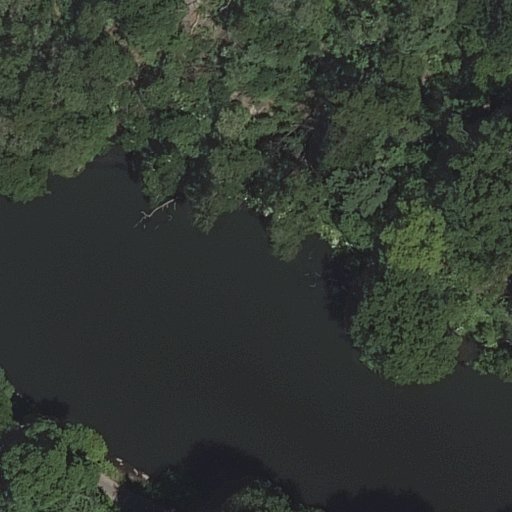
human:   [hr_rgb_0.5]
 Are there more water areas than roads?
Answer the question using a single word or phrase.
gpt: no

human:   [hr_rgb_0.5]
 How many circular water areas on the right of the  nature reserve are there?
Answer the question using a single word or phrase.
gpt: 0

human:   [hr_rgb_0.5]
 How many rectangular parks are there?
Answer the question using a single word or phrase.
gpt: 1

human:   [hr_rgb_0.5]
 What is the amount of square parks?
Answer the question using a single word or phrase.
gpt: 0

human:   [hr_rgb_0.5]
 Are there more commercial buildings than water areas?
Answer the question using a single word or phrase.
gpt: no

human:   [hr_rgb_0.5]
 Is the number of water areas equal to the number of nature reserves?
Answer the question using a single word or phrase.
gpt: yes

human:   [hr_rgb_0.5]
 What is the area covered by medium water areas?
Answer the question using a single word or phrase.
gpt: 0m2

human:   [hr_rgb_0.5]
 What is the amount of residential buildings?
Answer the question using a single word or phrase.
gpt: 0

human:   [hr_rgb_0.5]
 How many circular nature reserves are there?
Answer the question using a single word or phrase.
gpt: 0

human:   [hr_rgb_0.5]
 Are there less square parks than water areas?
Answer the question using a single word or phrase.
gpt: yes

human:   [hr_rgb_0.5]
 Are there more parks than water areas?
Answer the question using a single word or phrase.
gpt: no

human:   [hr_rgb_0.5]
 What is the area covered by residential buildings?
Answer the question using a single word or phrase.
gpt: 0m2

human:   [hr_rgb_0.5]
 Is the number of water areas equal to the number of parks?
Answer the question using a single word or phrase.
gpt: yes

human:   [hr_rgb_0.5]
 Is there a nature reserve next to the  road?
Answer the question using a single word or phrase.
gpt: yes

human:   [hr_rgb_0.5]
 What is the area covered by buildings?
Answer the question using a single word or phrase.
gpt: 0m2

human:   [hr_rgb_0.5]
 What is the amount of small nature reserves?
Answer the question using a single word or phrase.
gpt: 0

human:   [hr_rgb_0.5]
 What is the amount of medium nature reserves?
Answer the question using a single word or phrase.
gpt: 1

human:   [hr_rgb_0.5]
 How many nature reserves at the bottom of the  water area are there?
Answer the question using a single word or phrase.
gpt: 0

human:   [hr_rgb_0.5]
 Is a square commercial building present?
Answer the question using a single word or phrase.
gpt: no

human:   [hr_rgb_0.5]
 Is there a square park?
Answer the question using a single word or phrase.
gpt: no

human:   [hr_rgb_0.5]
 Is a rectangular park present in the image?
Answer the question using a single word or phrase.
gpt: yes

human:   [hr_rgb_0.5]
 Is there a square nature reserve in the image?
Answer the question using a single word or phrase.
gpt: no

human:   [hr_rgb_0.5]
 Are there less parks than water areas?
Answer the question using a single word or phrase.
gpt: no

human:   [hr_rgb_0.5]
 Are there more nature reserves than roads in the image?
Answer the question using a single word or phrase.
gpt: no

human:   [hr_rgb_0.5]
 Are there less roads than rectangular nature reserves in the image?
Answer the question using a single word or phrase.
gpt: no

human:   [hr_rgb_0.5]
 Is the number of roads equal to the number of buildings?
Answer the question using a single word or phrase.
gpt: no

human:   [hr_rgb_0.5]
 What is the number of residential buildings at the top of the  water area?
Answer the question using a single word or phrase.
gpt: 0

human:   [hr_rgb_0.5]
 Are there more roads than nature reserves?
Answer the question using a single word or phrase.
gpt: no

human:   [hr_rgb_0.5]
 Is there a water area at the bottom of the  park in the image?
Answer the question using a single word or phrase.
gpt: yes

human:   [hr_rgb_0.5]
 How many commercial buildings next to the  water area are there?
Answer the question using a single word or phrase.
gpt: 0

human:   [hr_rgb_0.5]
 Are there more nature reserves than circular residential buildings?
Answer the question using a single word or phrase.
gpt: yes

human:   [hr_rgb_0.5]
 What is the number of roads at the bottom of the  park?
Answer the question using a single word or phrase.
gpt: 1

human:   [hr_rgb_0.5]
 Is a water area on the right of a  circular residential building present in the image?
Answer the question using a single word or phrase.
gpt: no

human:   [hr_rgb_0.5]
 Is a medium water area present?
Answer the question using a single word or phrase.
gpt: no

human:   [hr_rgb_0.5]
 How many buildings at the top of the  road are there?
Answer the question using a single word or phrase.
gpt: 0

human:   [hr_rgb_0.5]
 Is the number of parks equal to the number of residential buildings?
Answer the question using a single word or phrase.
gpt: no